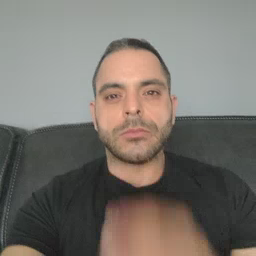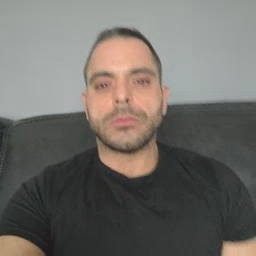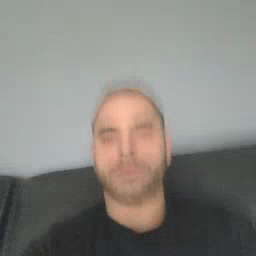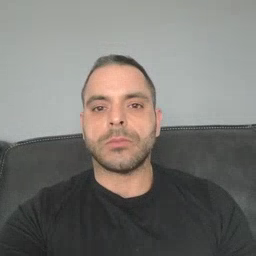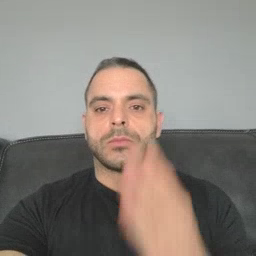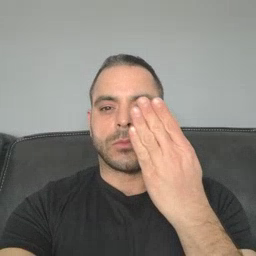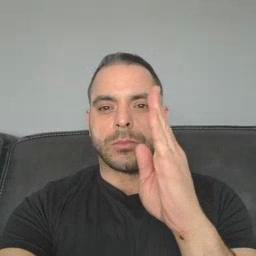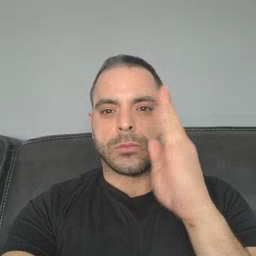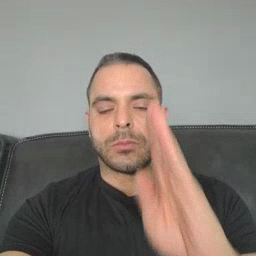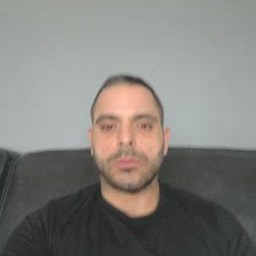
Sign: blue